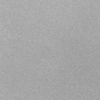
Atmospheric dust classification: dusty